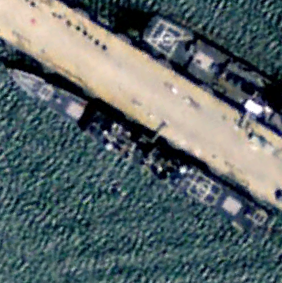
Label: cruiser